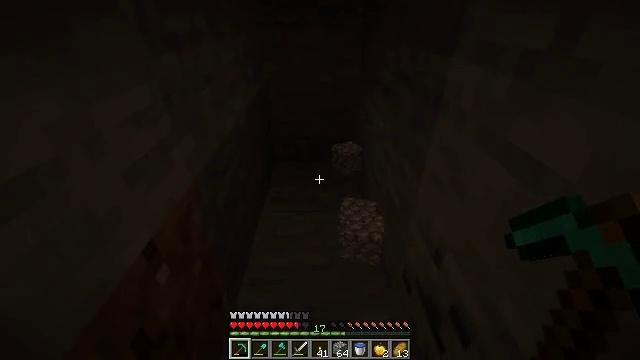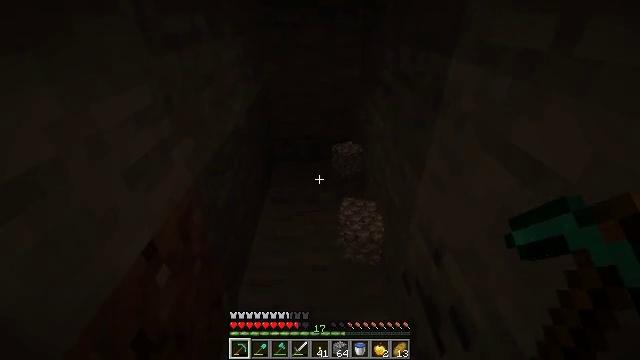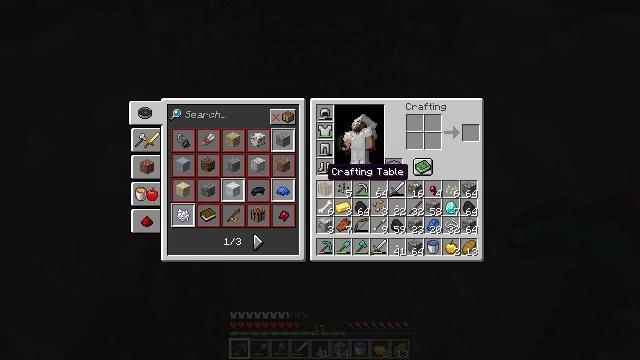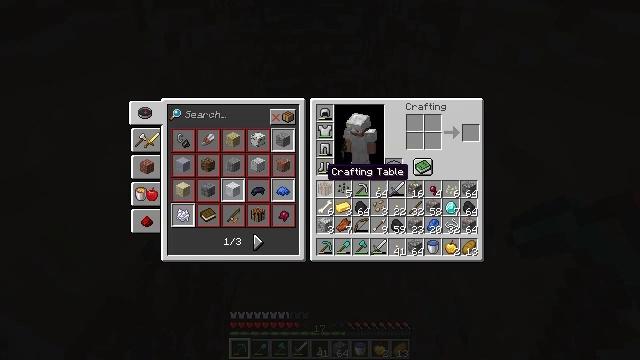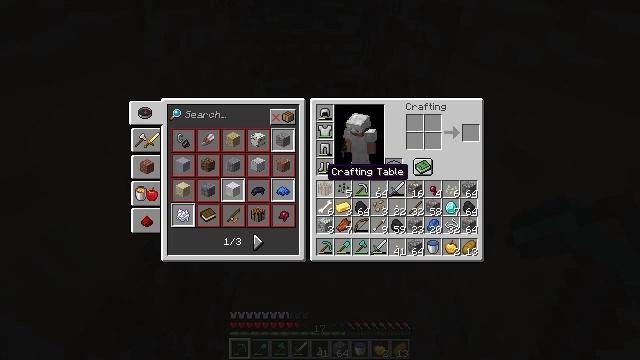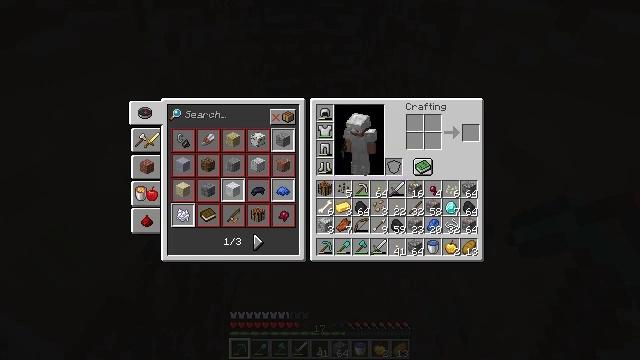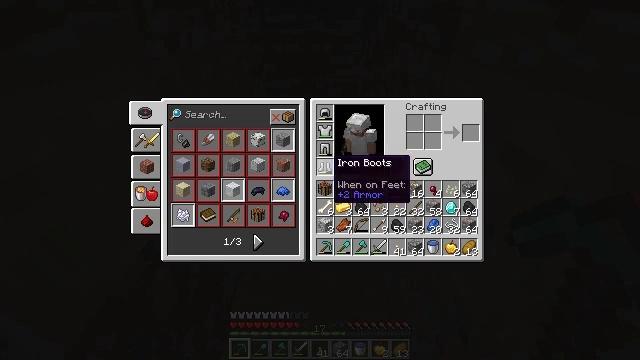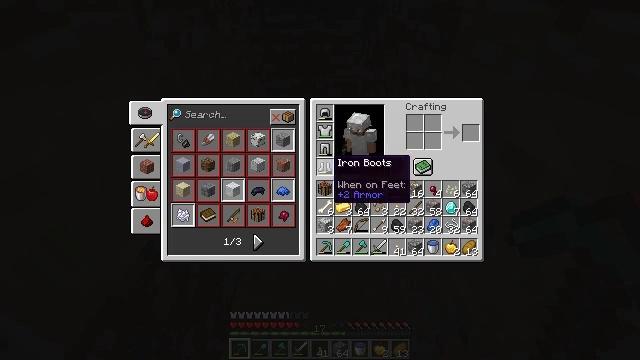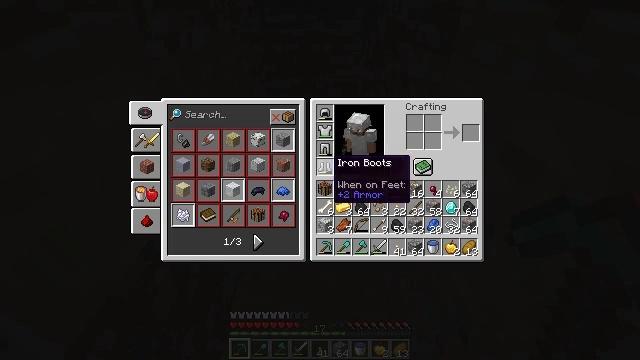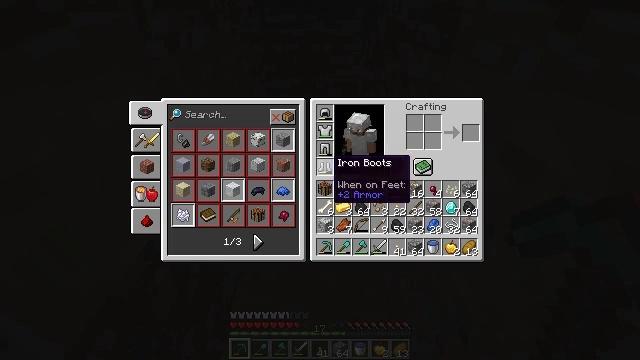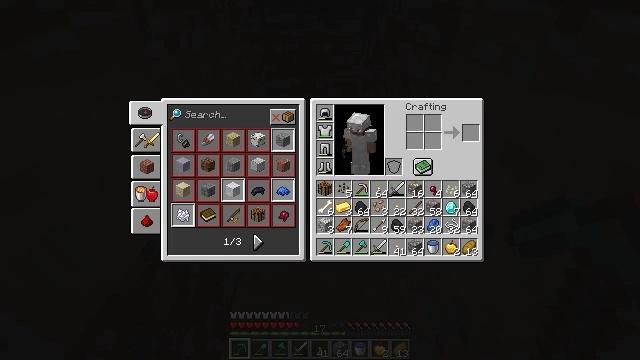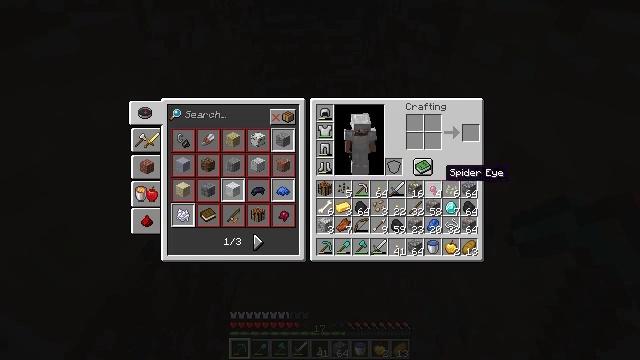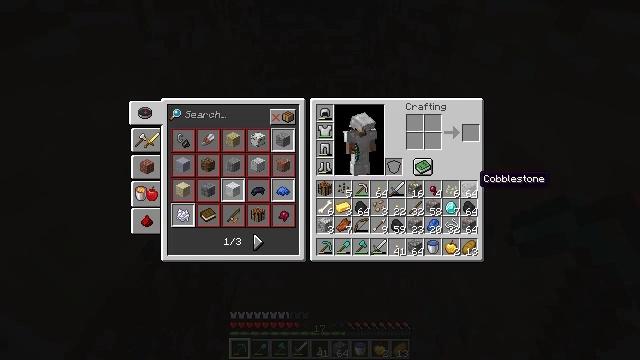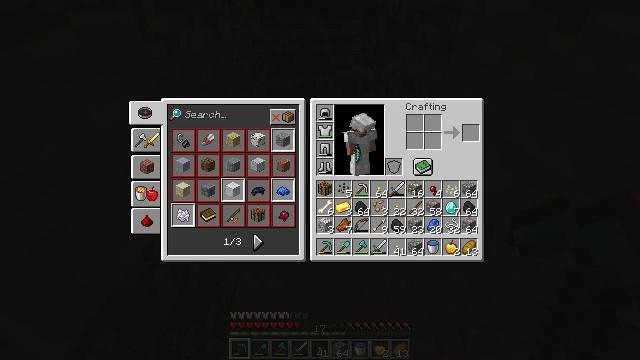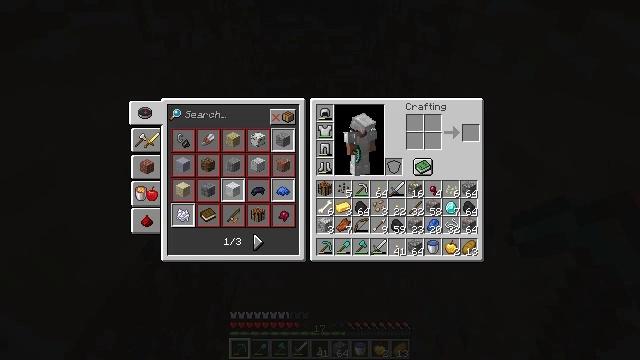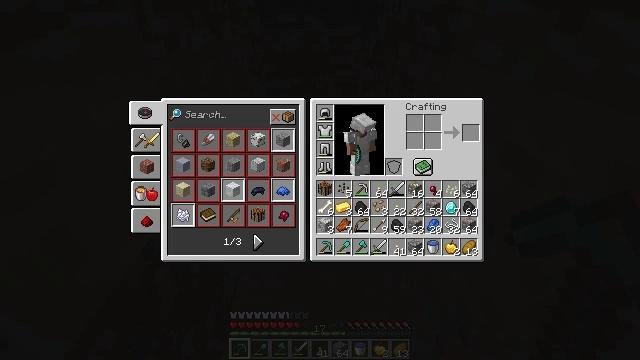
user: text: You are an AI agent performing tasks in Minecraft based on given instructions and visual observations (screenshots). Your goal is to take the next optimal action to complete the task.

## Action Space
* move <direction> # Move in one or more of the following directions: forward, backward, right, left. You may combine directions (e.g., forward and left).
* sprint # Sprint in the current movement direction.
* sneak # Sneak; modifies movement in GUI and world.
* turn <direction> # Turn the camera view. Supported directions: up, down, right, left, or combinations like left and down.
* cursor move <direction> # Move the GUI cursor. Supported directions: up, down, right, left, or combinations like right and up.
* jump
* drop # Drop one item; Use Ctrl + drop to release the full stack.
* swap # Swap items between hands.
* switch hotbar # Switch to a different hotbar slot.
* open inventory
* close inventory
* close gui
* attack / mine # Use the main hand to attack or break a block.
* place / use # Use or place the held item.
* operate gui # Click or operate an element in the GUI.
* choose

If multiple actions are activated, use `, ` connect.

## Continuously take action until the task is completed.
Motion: motion action
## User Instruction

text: Remove an iron sword from the inventory.
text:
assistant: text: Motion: no_op
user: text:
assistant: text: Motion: open inventory
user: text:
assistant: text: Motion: open inventory
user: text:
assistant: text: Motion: open inventory
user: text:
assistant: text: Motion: open inventory
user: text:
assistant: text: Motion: no_op
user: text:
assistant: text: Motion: no_op
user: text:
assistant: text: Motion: no_op
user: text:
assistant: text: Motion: no_op
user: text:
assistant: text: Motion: cursor move right
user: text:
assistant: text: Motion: cursor move right and down
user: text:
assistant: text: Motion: cursor move right
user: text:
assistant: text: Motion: cursor move right
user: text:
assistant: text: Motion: no_op
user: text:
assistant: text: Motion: no_op
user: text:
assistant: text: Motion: no_op
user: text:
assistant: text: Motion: no_op
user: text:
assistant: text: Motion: no_op
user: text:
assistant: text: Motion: no_op
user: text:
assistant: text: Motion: no_op
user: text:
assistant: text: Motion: no_op
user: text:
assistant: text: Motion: no_op
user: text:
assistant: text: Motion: no_op
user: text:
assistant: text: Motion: no_op
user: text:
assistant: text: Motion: no_op
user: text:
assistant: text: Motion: no_op
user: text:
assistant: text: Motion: no_op
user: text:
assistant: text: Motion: no_op
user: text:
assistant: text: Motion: cursor move left
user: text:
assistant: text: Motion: cursor move left